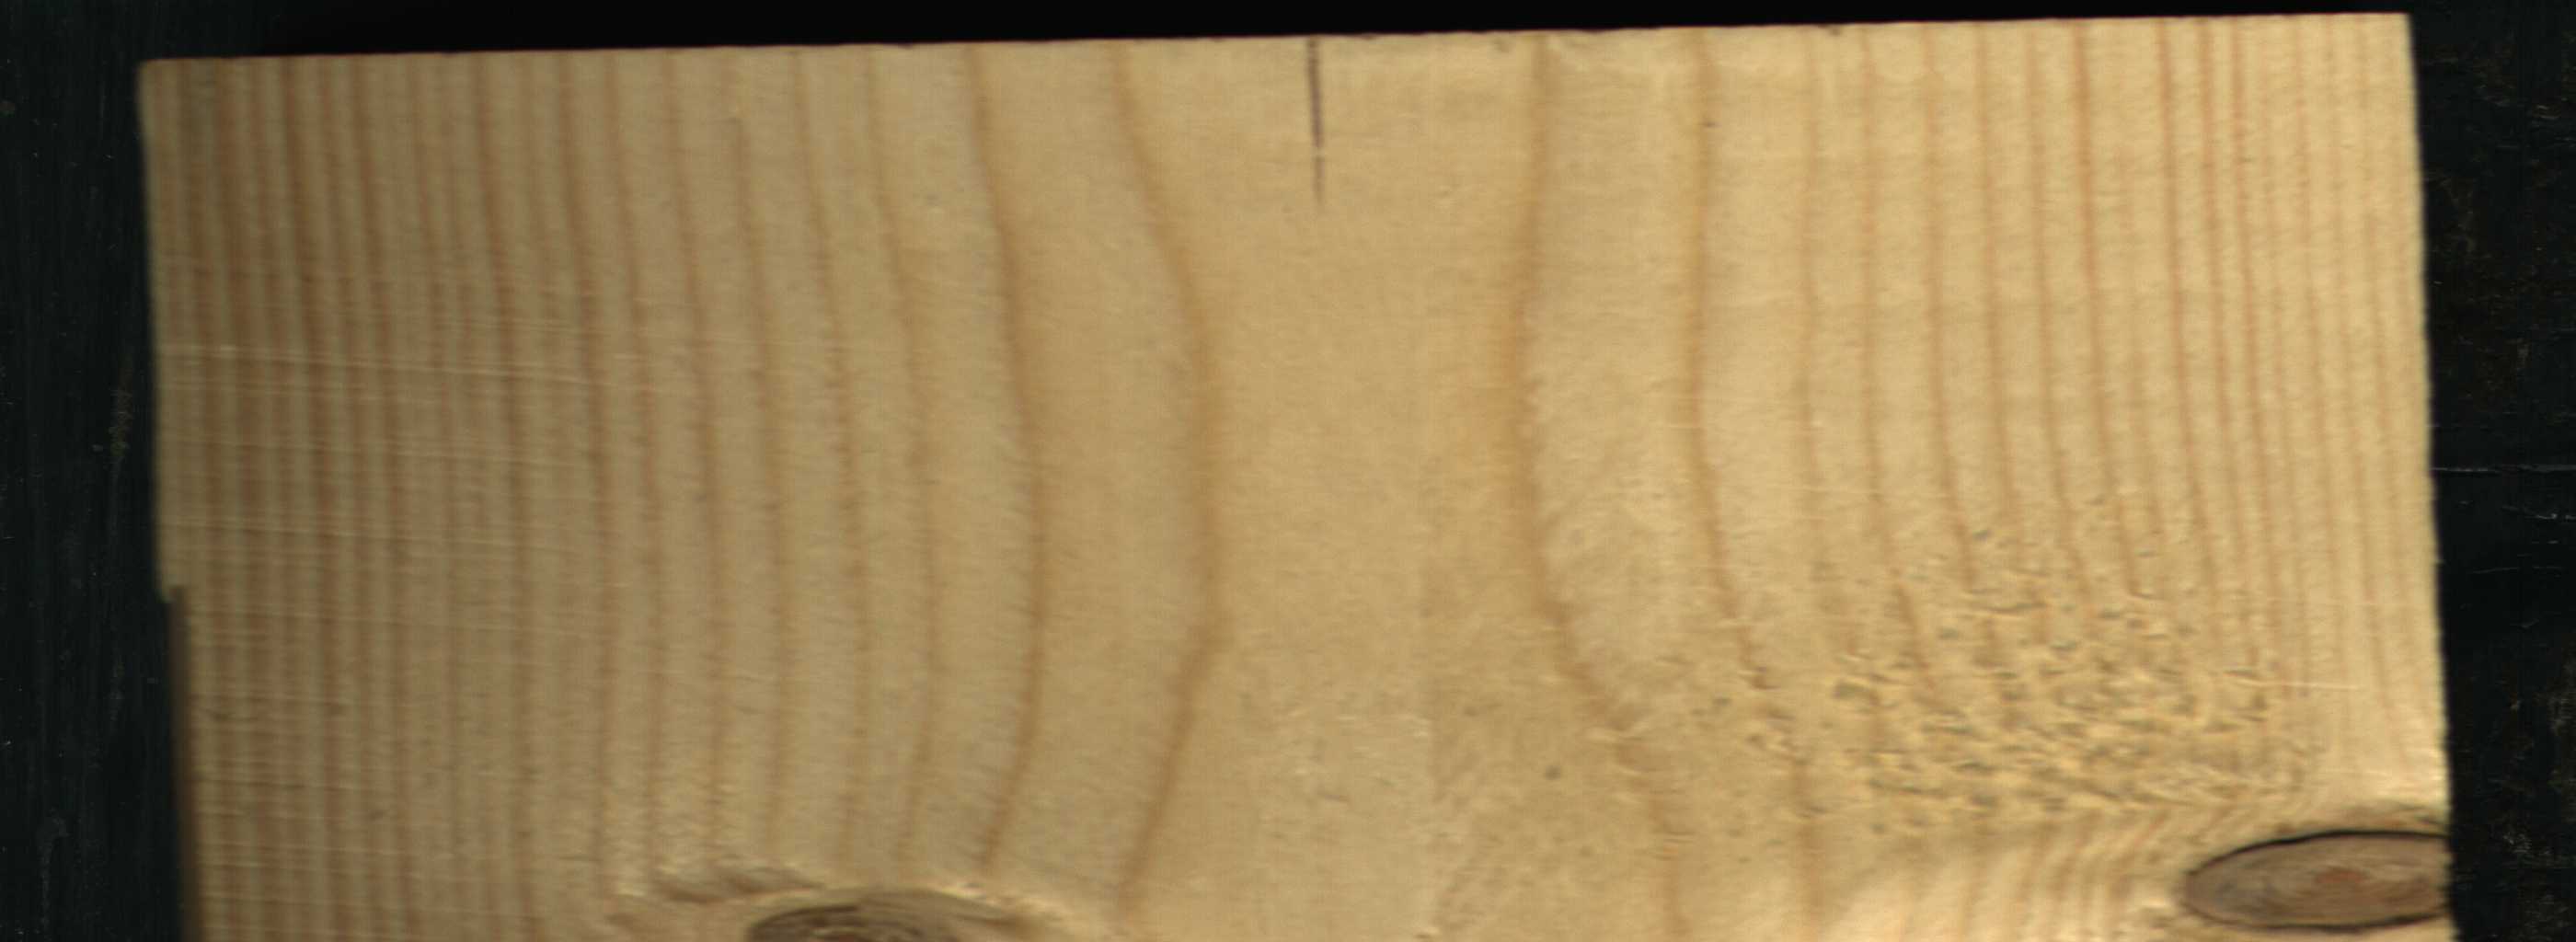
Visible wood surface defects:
Crack
Dead_Knot
Live_Knot